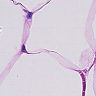
Metastatic tissue present: no